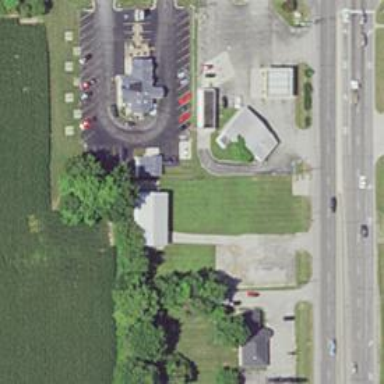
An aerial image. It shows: Convenience shop.